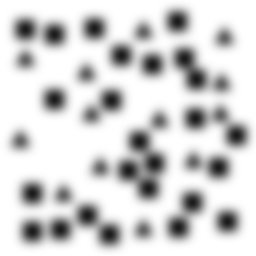
Squares: 25
Triangles: 13
Stars: 0
Total shapes: 38